Question: I'm trying to select the highlighted cells
.
The range extends from A2 to EL2 so 72 in total.
I think I need to create a vector that is [2,4,6...] then use that result to select the cells.
Currently my code is not working and is...
'''
range(cells(2, 2*(1 To 72))).select
'''
I'm stuck and need some help please.
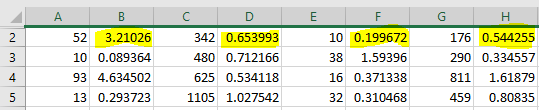
Answer: Something like this should assist, might not be the easiest way..
'''
Sub sel()
Dim l As Long
Dim r As Range
For l = 2 To 22 Step 2
If r Is Nothing Then
Set r = Cells(2, l)
Else
Set r = Union(r, Cells(2, l))
End If
Next l
r.Select
End Sub
'''